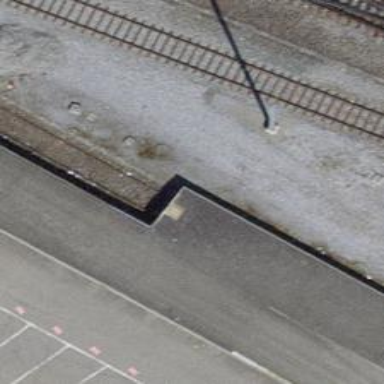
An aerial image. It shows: Railway buffer stop.